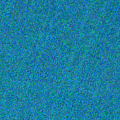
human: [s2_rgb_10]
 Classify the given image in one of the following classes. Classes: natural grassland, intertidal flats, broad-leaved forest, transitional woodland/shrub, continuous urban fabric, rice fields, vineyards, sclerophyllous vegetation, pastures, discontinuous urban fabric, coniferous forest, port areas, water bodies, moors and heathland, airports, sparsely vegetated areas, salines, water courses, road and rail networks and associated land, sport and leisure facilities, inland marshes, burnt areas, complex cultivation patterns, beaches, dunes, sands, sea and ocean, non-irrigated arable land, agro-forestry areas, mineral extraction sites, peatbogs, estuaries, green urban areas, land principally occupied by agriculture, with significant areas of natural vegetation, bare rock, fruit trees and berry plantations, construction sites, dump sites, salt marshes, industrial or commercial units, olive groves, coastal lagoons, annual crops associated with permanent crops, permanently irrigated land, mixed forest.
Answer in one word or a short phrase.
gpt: sea and ocean